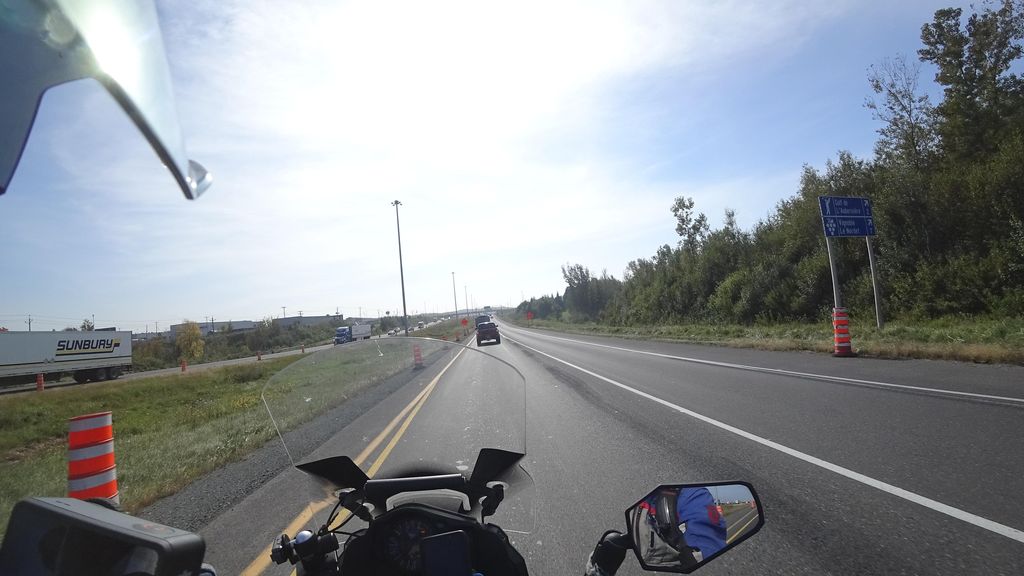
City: quebec_city